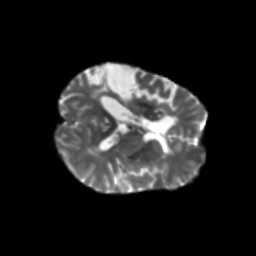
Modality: T2w
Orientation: axial
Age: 46
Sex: male
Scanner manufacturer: siemens
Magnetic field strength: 3 T
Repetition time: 5.25 s
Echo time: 0.08 s